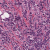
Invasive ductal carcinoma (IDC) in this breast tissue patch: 0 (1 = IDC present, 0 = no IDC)